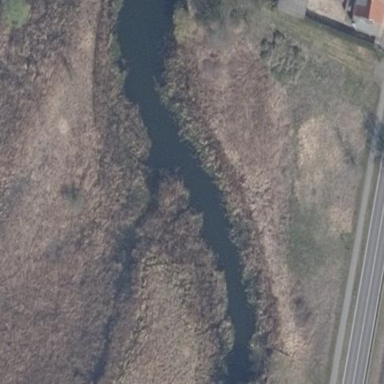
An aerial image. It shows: Wetland area characterized by wet meadow.